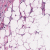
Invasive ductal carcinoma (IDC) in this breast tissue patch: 0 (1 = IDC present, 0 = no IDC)